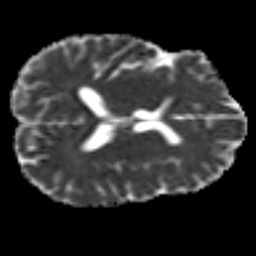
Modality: MD
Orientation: axial
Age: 47
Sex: male
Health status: ill
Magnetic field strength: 3 T
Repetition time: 9 s
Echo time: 0.093 s